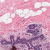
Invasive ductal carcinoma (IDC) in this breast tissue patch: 0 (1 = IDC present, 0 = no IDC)